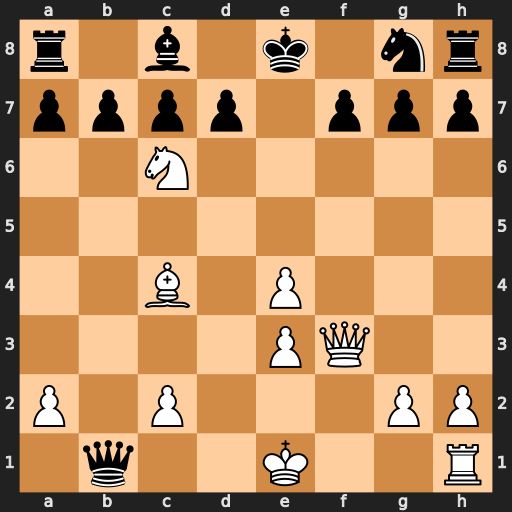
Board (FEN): r1b1k1nr/pppp1ppp/2N5/8/2B1P3/4PQ2/P1P3PP/1q2K2R
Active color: w
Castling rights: Kkq
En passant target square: -
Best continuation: Kd2 Nh6 Rxb1